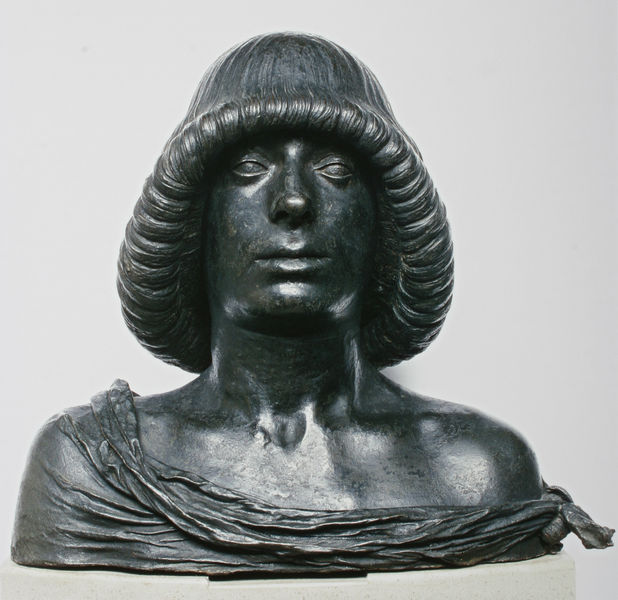
Titel: Büste eines Jungen
Künstler: Venezianischer Bildhauer
Standort: Venedig
Institution: Museo Correr
Schlagwörter: gott, haut, held, kopf, mann, nackt, schatten, umhang, weiß, grün, ausschnitt, brust, frau, frisur, grau, kleid, licht, mund, nase, schwarz, stirn, blick, tuch, jung, anatomie, augen, falten, gesicht, knoten, kragen, mensch, silber, stein, bildnis, hals, portrait, porträt, auge, figur, gewand, haare, tochter, frontal, kinn, lippe, lippen, locken, poträt, renaissance, schulter, schultern, oval, skulptur, statue, perücke, ansicht, modern, könig, falte, weiblich, symmetrie, büste, glanz, faltig, gerade, glänzend, metall, bildhauerei, bronze, plastik, poliert, junge, fein, lider, foto, fotografie, knochen, knabe, links, oberfläche, schönheit, torso, schnitt, jugenstil, helm, juge, strähne, photo, emotionslos, jüngling, kehle, sklave, prinz, wächter, frei, har, schlüsselbein, zipfel, kin, fotographie, tunika, gewandfalten, strähnen, bronzeplastik, sehne, pilz, simpel, harre, sehnen, lid, pagenkopf, textur, verrutscht, haarschnitt, schluter, bronzebüste, bronzeskulptur, eingeborener, adamapfel, klavikula, topfschnitt, wöchter, bust, topffrisur, helmfrisur, pilzfrisur, föhnwelle